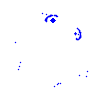
Particle: electron